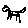
Label: cat